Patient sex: F
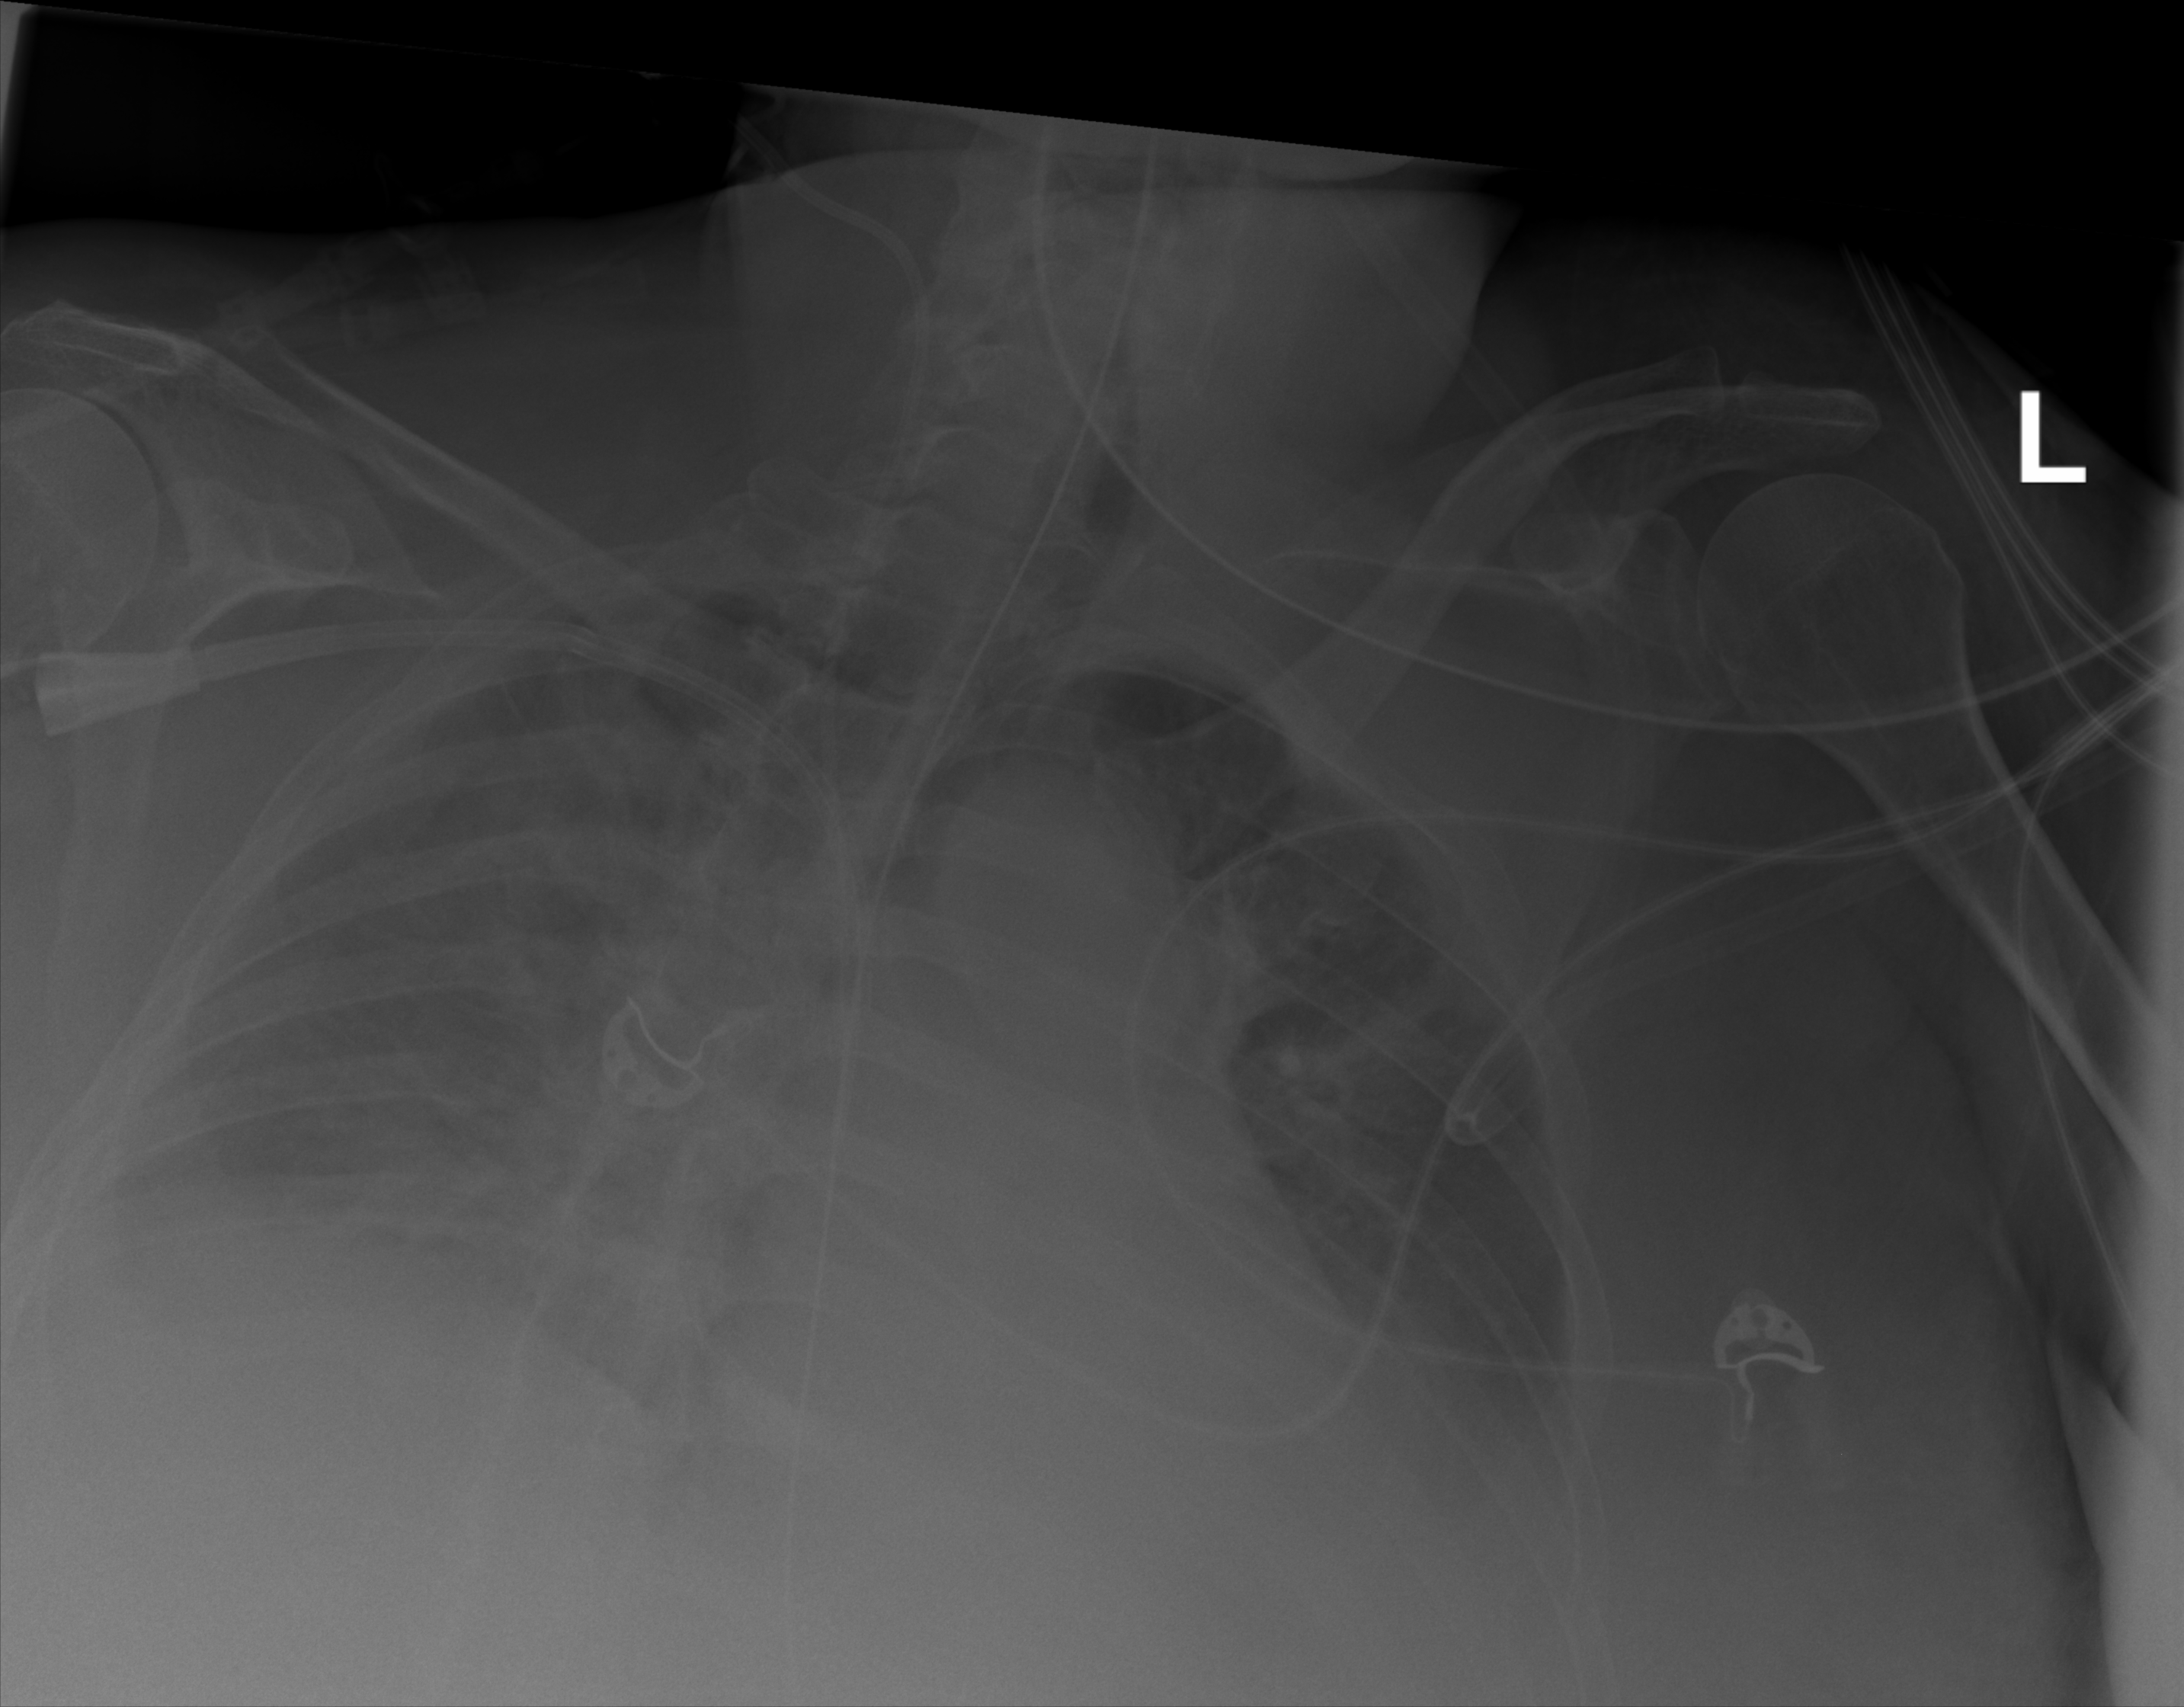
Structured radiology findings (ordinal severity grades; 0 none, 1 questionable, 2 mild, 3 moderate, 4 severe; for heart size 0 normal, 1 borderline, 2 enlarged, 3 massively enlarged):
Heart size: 2
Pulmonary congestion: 3
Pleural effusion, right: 3
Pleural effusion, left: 3
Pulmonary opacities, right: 2
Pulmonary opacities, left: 2
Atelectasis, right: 3
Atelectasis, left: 3